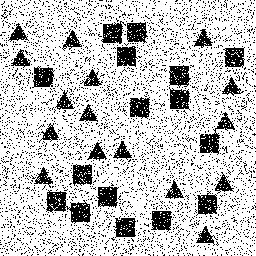
Squares: 16
Triangles: 16
Stars: 0
Total shapes: 32